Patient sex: F
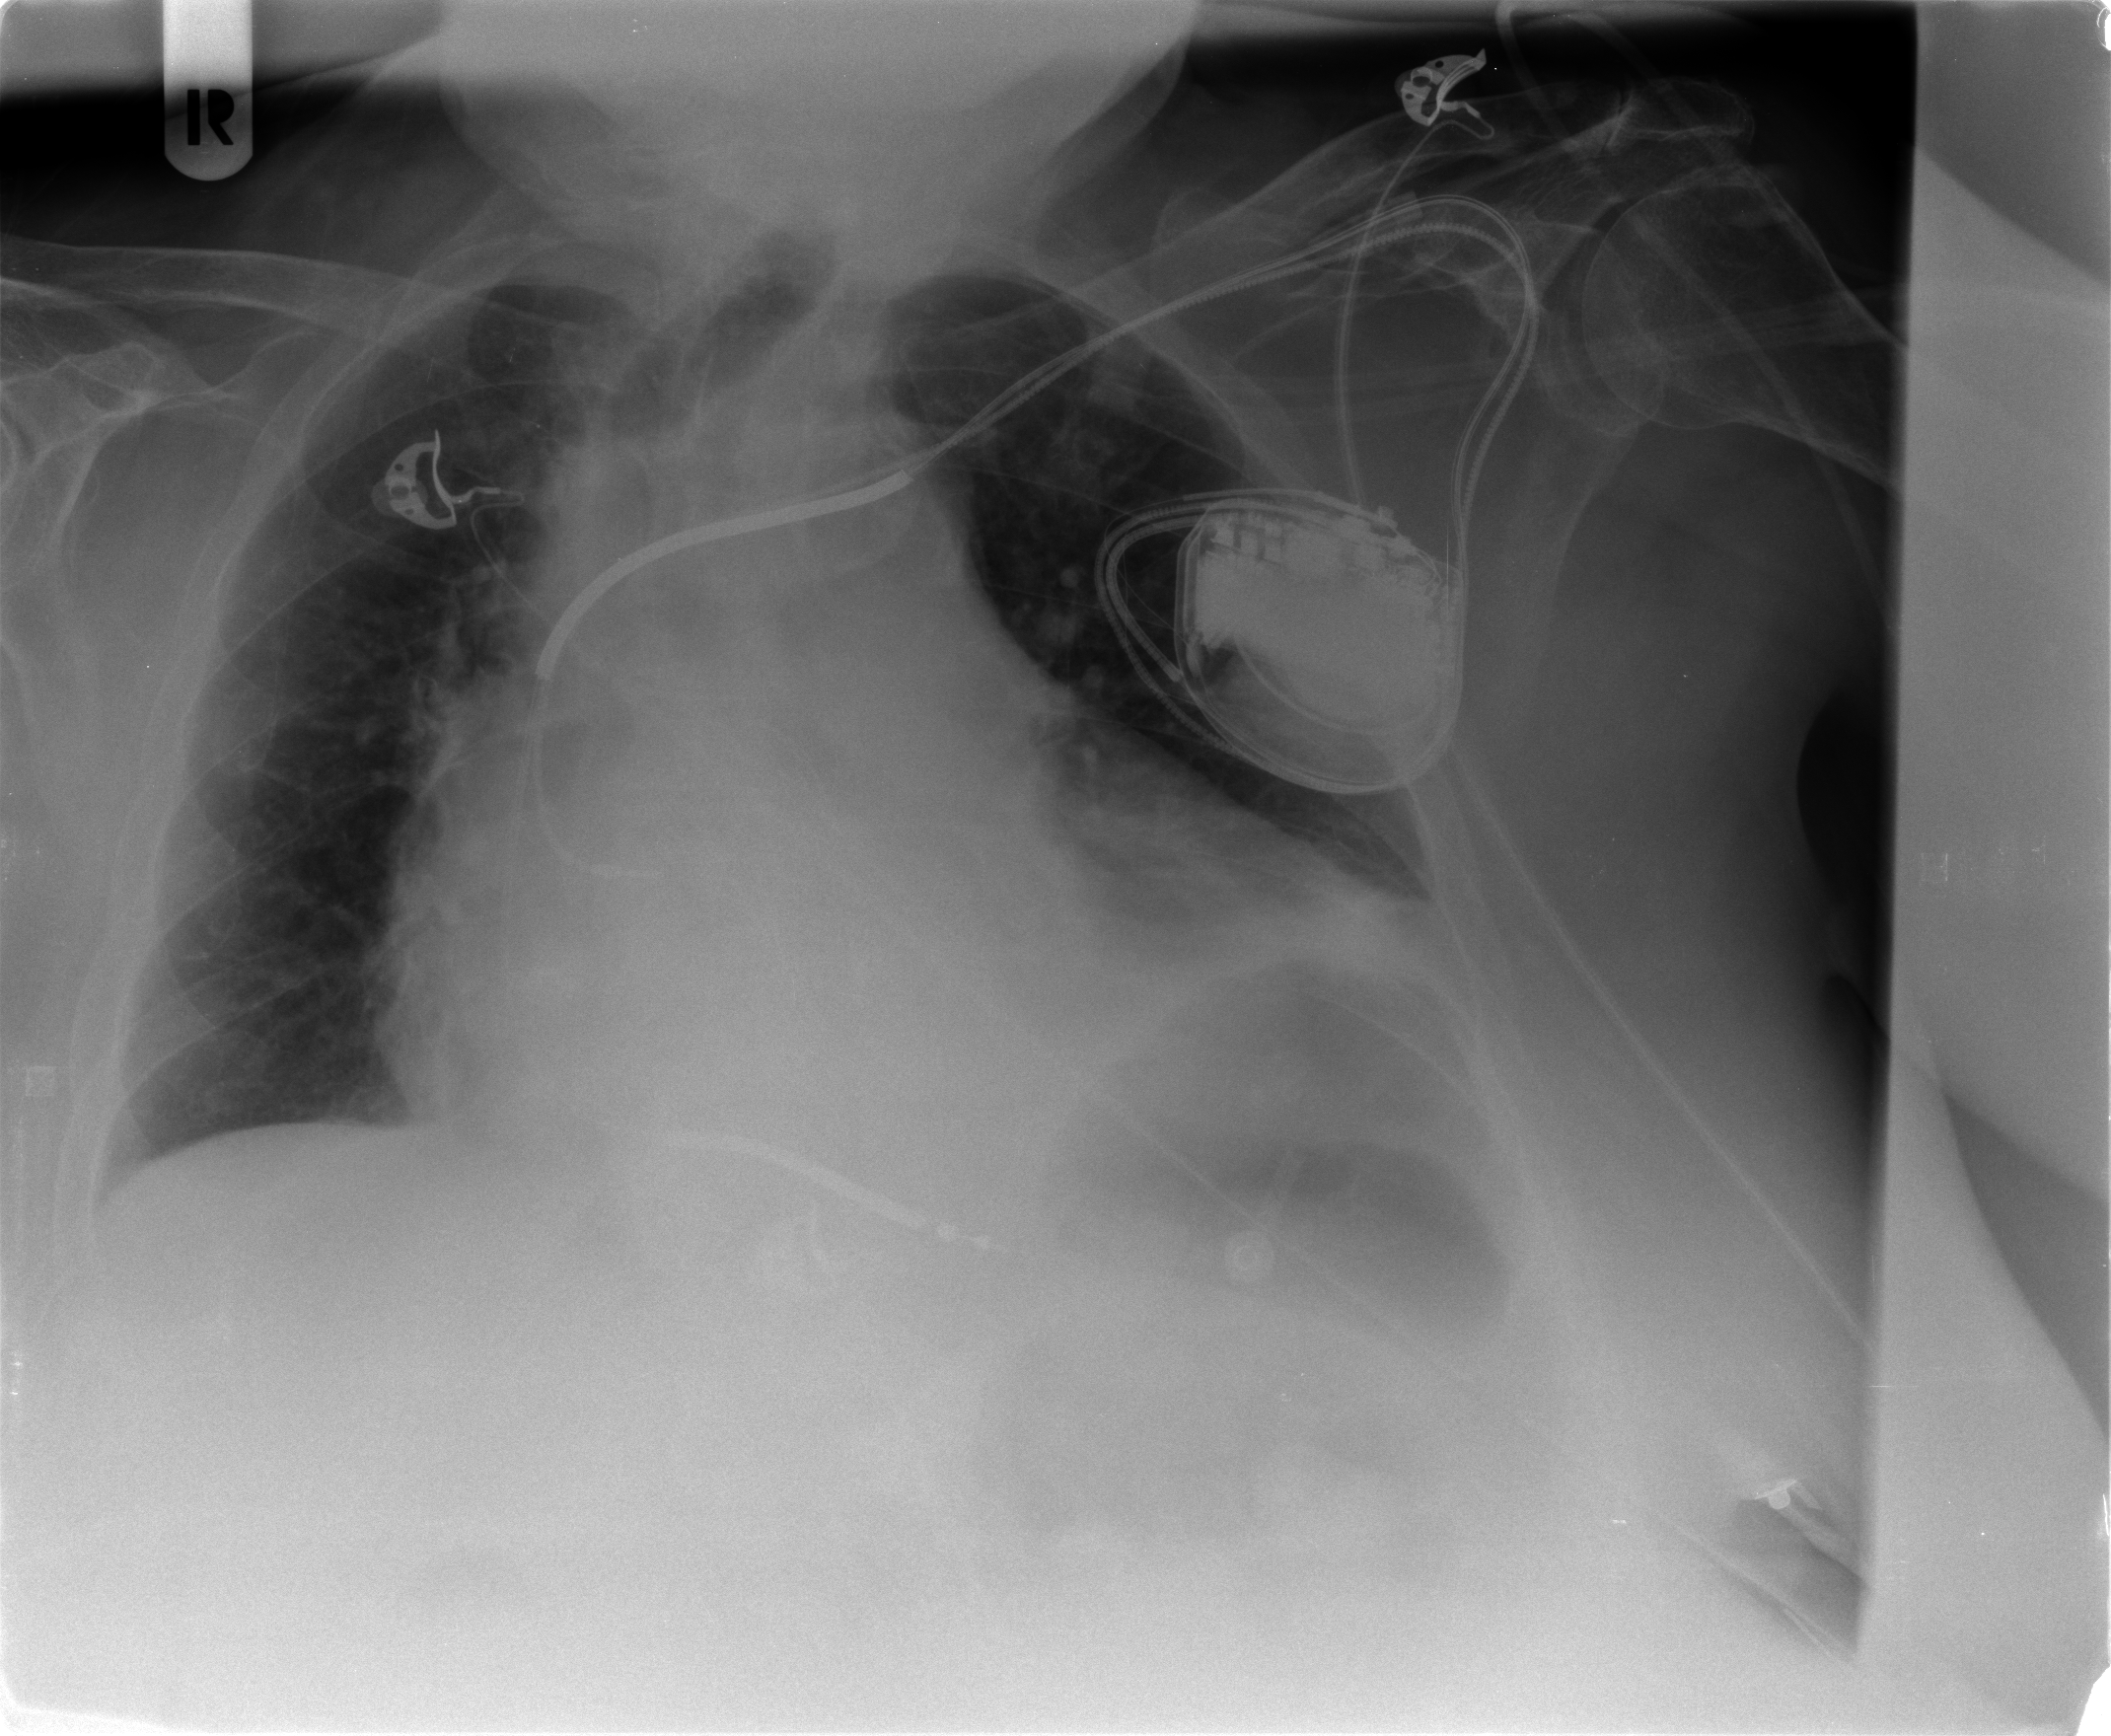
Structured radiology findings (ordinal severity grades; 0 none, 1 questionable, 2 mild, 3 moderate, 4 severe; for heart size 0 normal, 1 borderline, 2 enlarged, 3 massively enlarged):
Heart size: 2
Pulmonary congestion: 1
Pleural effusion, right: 0
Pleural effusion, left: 1
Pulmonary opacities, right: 0
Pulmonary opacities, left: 0
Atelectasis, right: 0
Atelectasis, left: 0